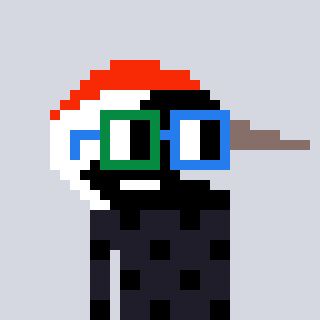
a pixel art character with square green and blue glasses, a crane-shaped head and a grayscale-colored body on a cool background